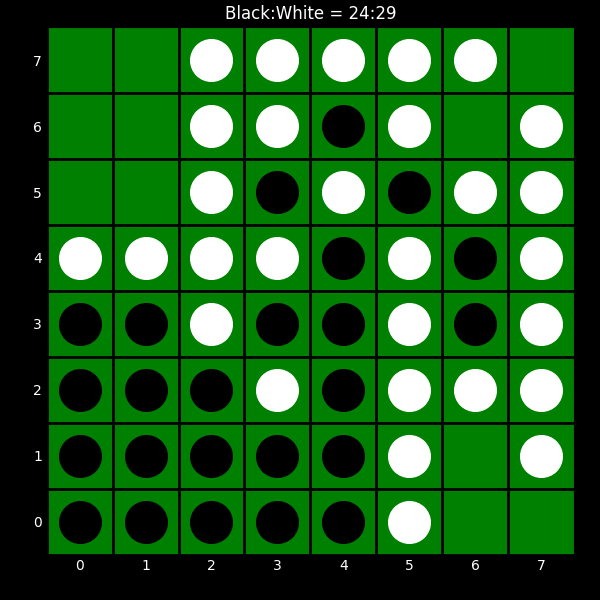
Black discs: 24
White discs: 29